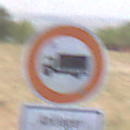
Verkehrszeichen: VerbotFuerKraftfahrzeugeUeberDreiKommaFuenfTonnen
Zusatzzeichen unten: PersonengruppenFrei2
Umgebung: Outdoor, Nature
Tageszeit: Midday
Wetter: PartlyCloudy
Licht: Natural
Jahreszeit: NotSpecified
Kontrast: HighContrast